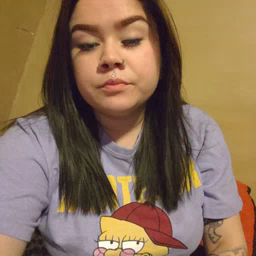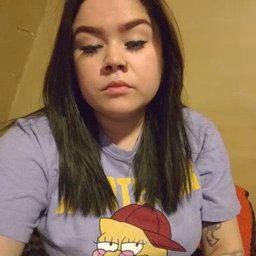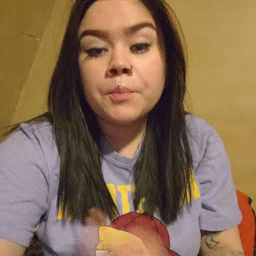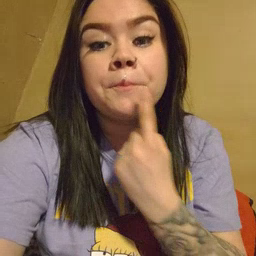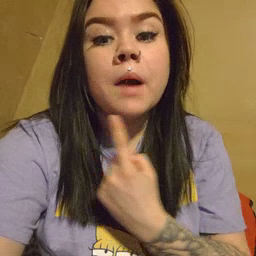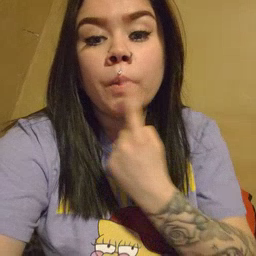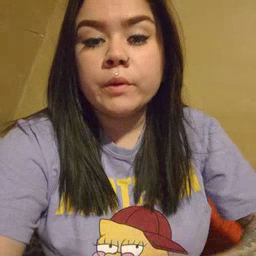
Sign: mouth